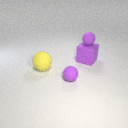
large purple rubber cube to the right of small purple rubber sphere